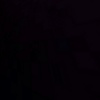
Label: space